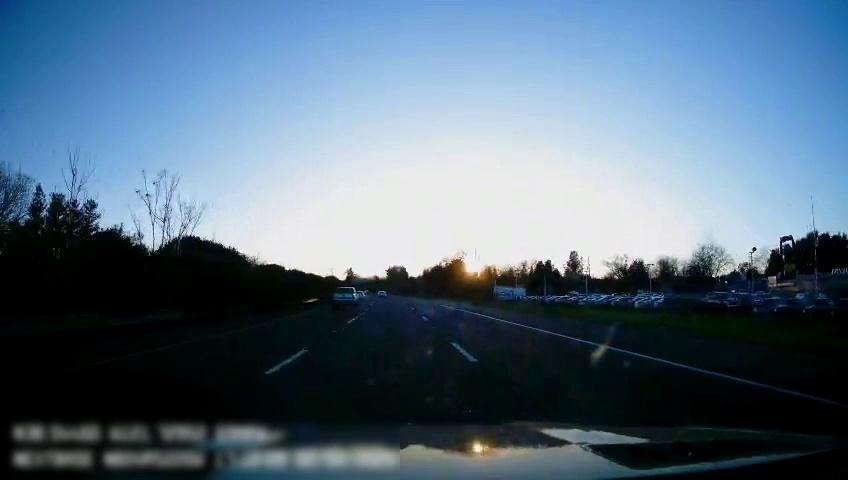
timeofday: Day
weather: Sunny
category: Drivable Space
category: Vehicles | SUV
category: Vehicles | SUV
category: Vehicles | Truck
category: Vehicles | SUV
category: Vehicles | SUV
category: Vehicles | SUV
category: Vehicles | SUV
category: Vehicles | SUV
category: Vehicles | SUV
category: Vehicles | SUV
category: Vehicles | SUV
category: Vehicles | SUV
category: Vehicles | SUV
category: Lanes | Alternate Lane
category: Lanes | Current Lane
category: Lanes | Current Lane
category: Lanes | Alternate Lane
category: Traffic | Signs